Question: I have an algorithm where i have a 3 X 3 box:
'''
typedef struct _WIN_struct {
int startx, starty;
int height, width;
WIN_BORDER border;
}WIN;
p_win->border.ls = '|';
p_win->border.rs = '|';
p_win->border.ts = '-';
p_win->border.bs = '-';
p_win->border.tl = '+';
p_win->border.tr = '+';
p_win->border.bl = '+';
p_win->border.br = '+';
'''
so this looks like this:
'+-+'
'| |'
'+-+'
when a key is pressed the box moves in the direction it has to go then, I want draw a line behind it using a simple 'mvaddch(y,x+1,'*');' (in this example the box moves left so it makes the '*' at the right side of the box)
But when I change direction the lines do not connect. this happens probably because the box is 3 X 3 instead of 1 X 1 (I got it to work with a 1 X 1 box before but i tried to change the box to 3 X 3 and it messe up).
This is how it looks like when I change direction 4 times and try to create a square:

You can see that the lines do not add up (I can't do a screen capture because I am on LTSP without administrator rights :( )
here is a kind of closeup on how it's made:
'****'
'....'
'..*.'
'..*.'
Here it's starting by going up then I go left. the points are just for formatting.
here is the full program: <URL>
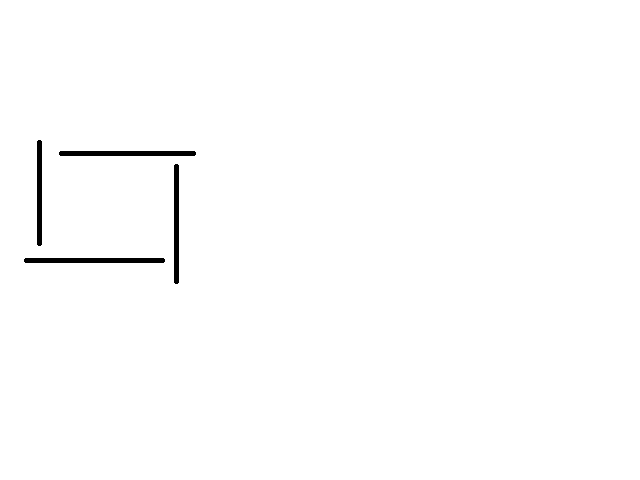
Answer: The lines do not connect because you are adding the offset from y,x in the wrong direction (but consistently). For instance, when moving , the program does this:
'''
mvaddch(y+1,x,'*');
y--;
'''
However, moving *up), the 'y' coordinate will . If you change that pair of statements to
'''
y--;
mvaddch(y,x,'*');
'''
it will do what you intend. Also, since each of the 4 cases (up, down, left and right) ends with the same 'mvaddch', you could move that statement just past the switch statement, and simplify the program a little.
You can also make the program a little more interesting by using line-drawing characters. To start, add
'''
#include <locale.h>
'''
at the top, and call
'''
setlocale(LC_ALL, "");
'''
just before 'initscr()'. Then you could replace the ASCII line-drawing codes with something like this:
'''
p_win->border.ls = ACS_VLINE;
p_win->border.rs = ACS_VLINE;
p_win->border.ts = ACS_HLINE;
p_win->border.bs = ACS_HLINE;
p_win->border.tl = ACS_ULCORNER;
p_win->border.tr = ACS_URCORNER;
p_win->border.bl = ACS_LLCORNER;
p_win->border.br = ACS_LRCORNER;
'''
If you link with the library, that should be able to show nice lines in a UTF-8 locale.